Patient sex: F
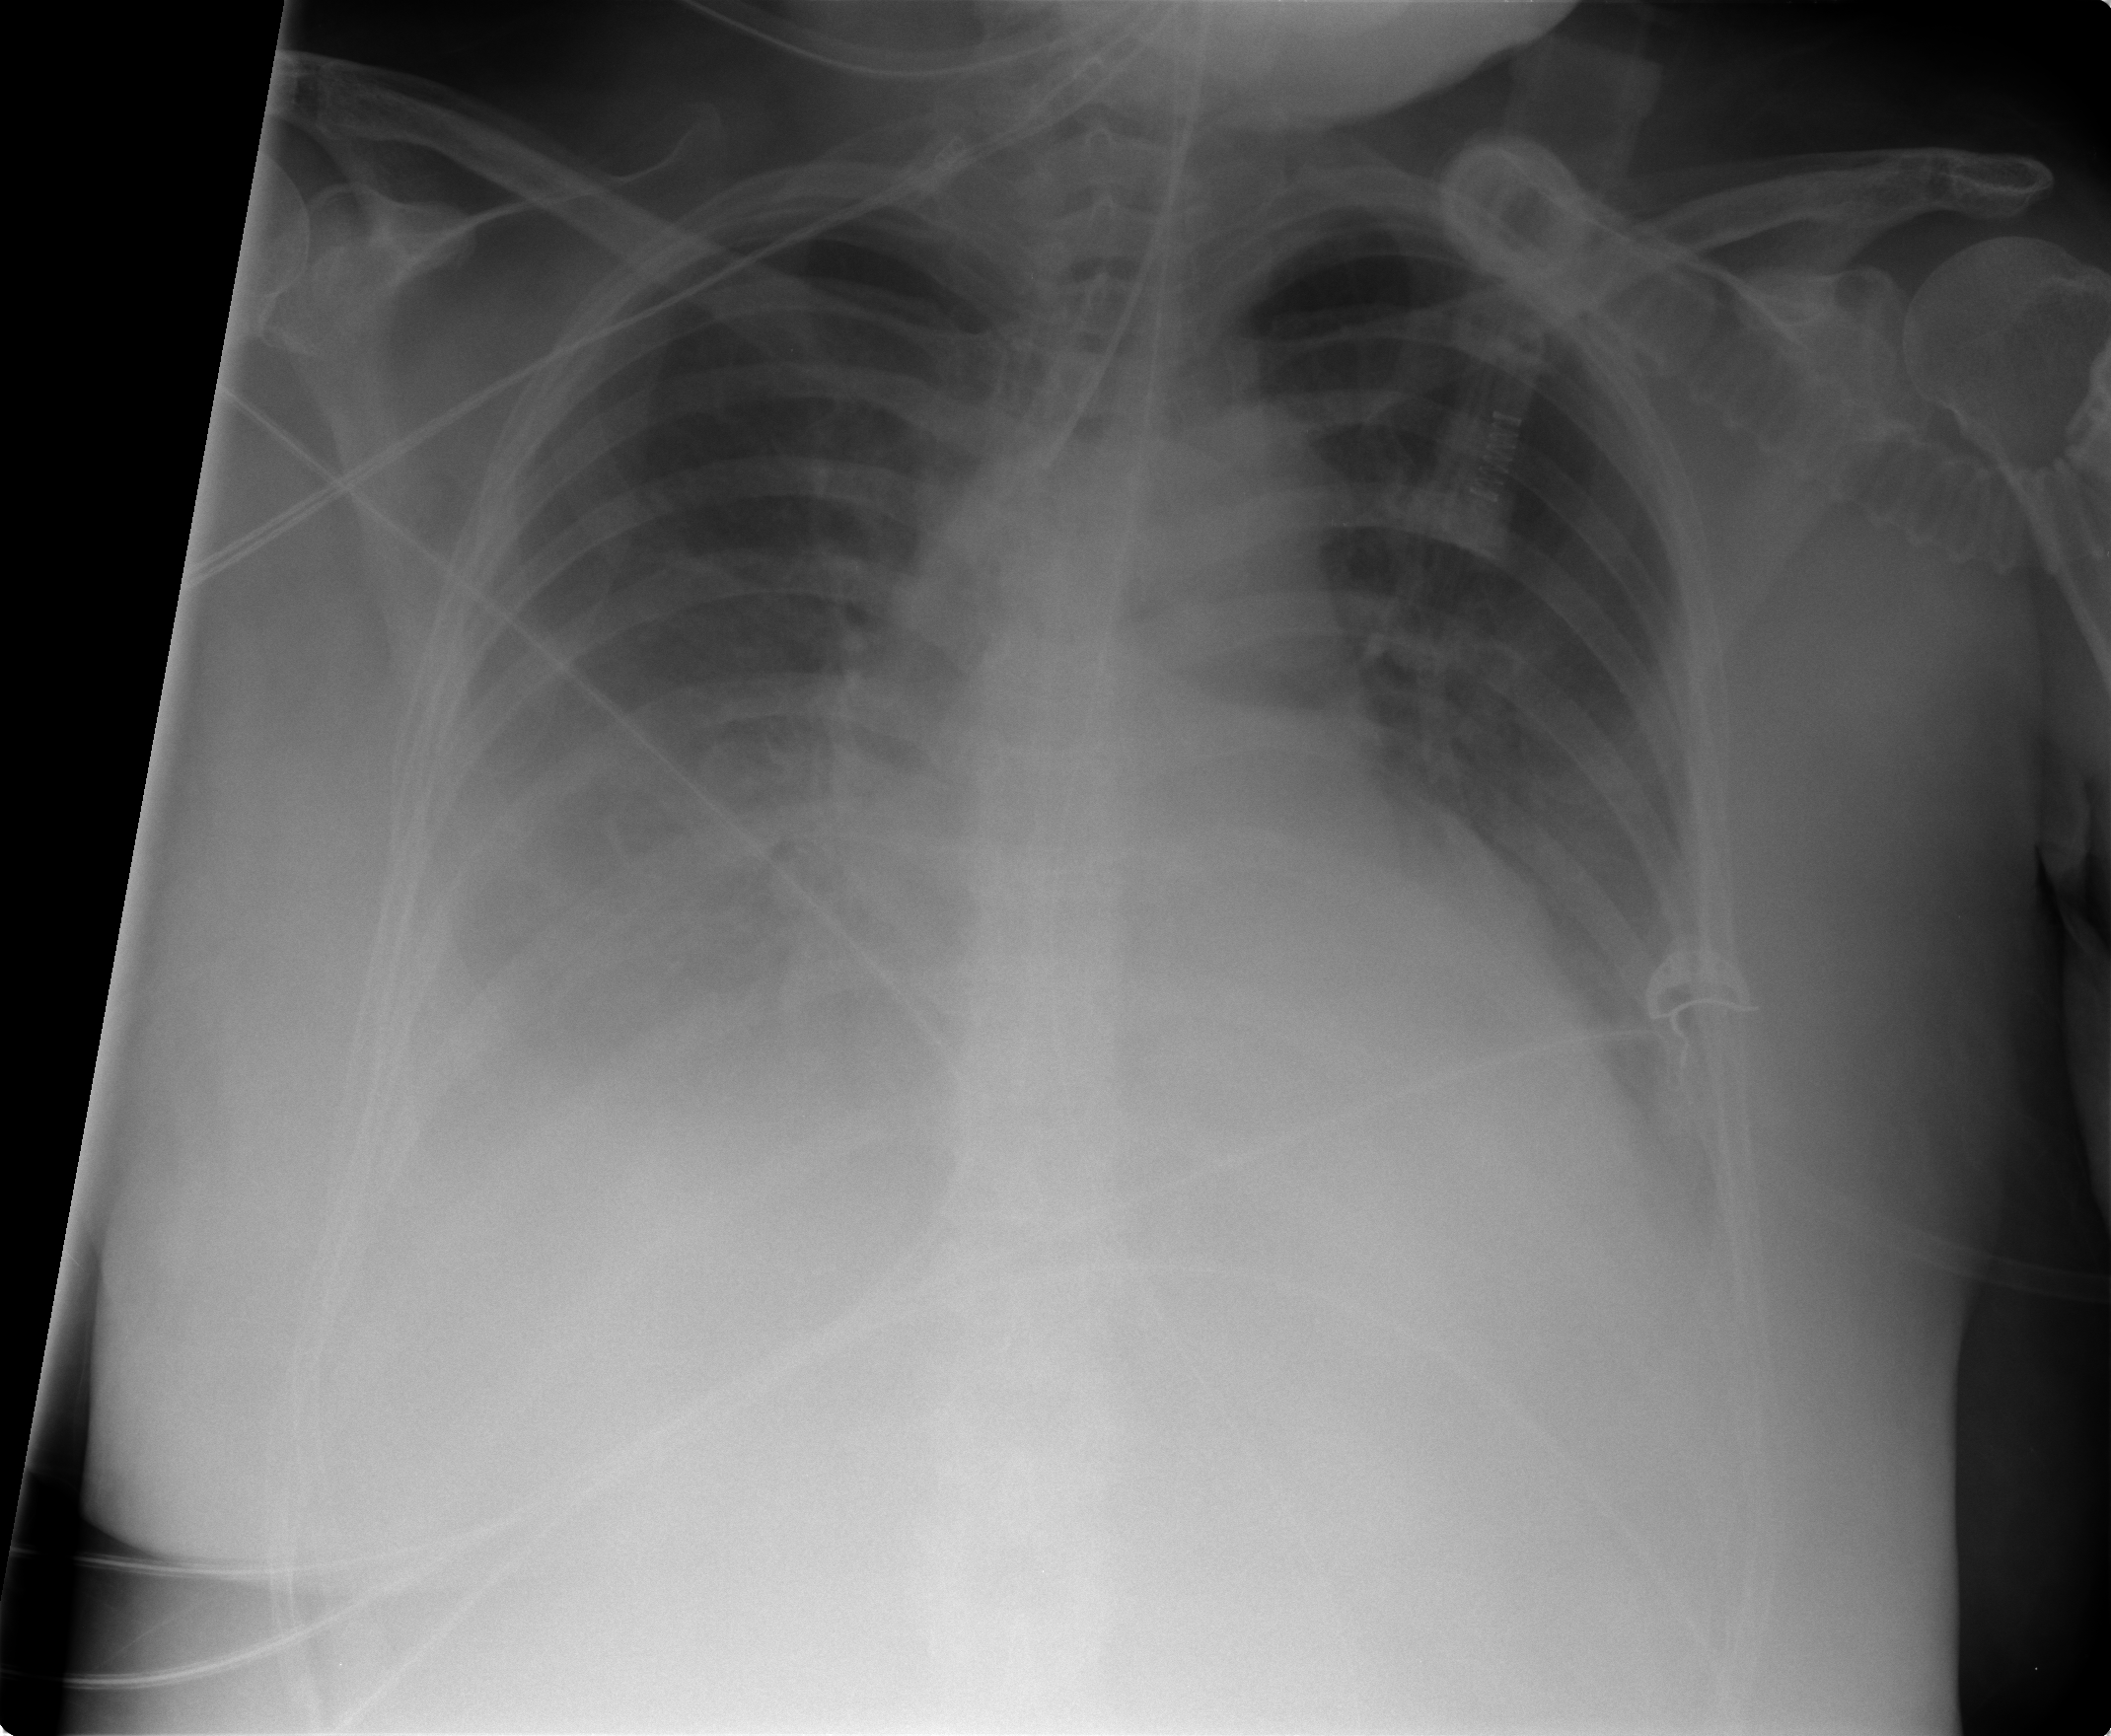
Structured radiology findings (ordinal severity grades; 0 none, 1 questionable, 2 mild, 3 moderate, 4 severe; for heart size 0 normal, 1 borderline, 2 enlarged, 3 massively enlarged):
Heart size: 1
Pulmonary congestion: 1
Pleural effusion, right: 3
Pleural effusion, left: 2
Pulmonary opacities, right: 1
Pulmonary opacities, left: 1
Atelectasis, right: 2
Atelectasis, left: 2